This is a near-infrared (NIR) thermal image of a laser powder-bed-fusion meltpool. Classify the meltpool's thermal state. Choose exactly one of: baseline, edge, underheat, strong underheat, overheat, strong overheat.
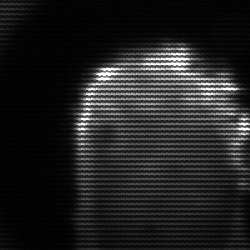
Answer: baseline